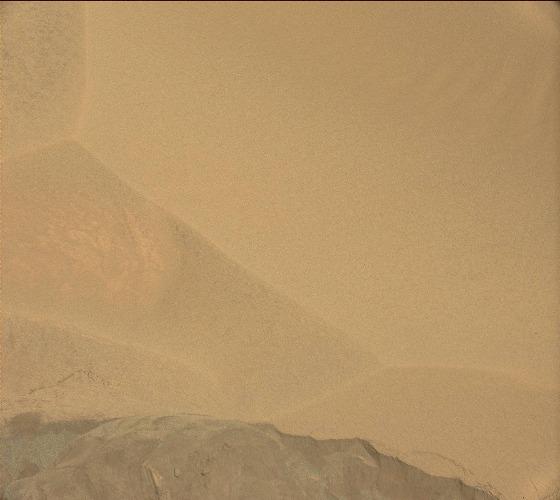
Terrain classes present: Gravel / Sand / Soil, Track